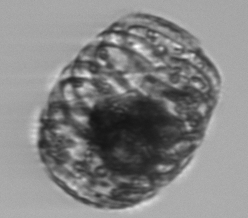
Label: Polykrikos